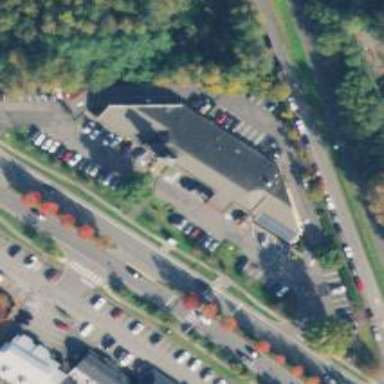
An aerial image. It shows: Fitness center located in leisure land.